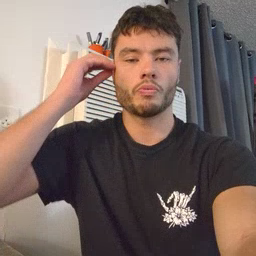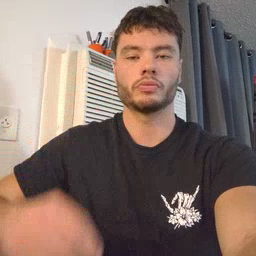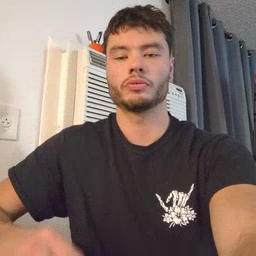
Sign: home